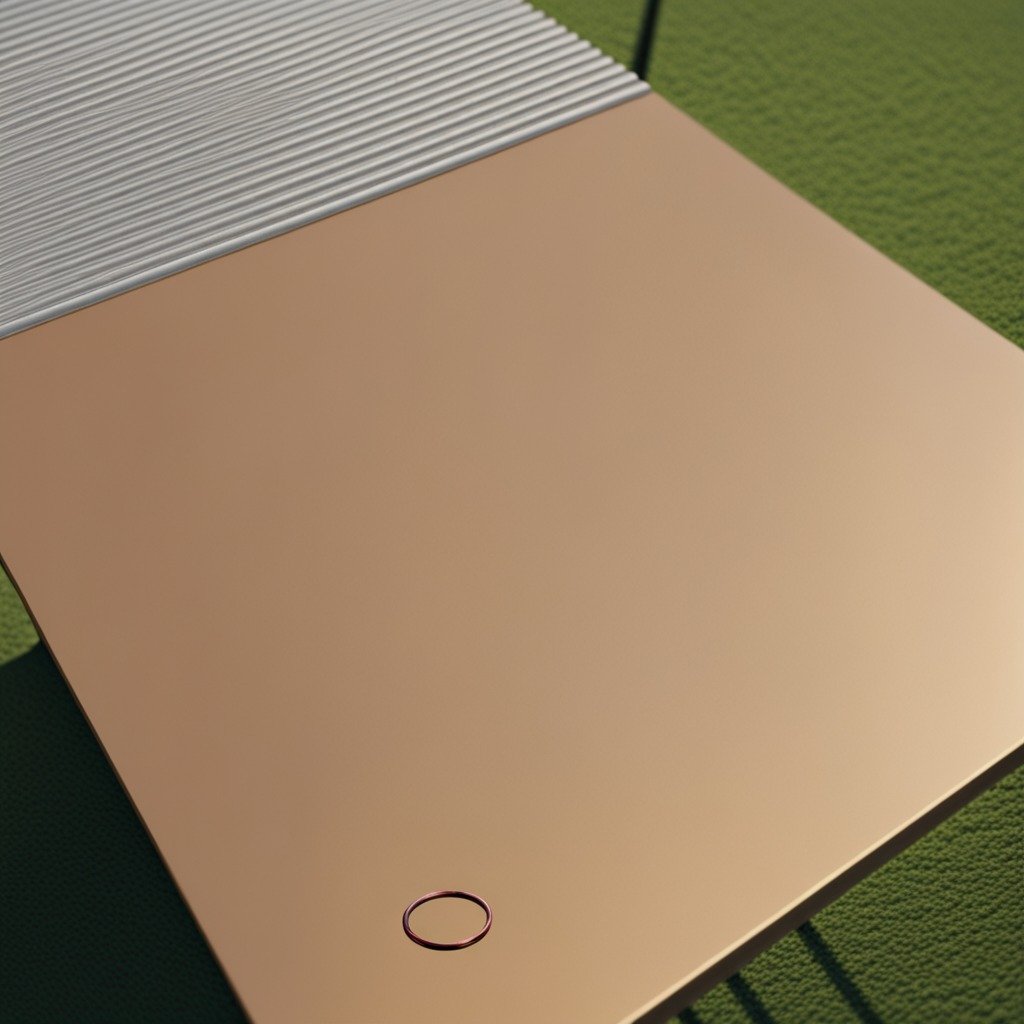
A rubber O-ring lies on a clean utility table in a temporary outdoor tool station afternoon light present textured surface.